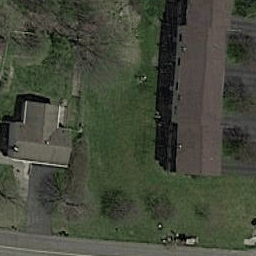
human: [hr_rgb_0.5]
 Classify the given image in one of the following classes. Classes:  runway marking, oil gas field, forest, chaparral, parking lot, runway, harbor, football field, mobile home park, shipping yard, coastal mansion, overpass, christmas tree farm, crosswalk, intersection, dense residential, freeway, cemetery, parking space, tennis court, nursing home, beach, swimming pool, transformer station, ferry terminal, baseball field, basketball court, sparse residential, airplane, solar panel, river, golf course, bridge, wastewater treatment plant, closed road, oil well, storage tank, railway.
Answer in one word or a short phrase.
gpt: sparse residential